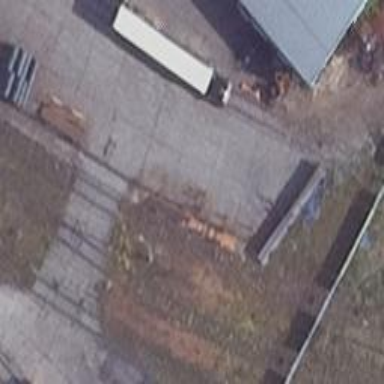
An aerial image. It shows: Railway switch.